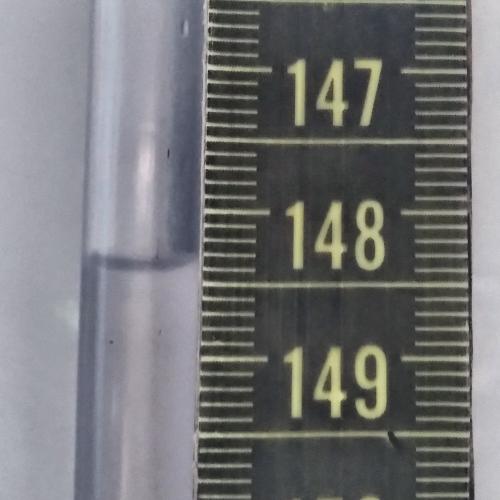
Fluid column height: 148.4 cm